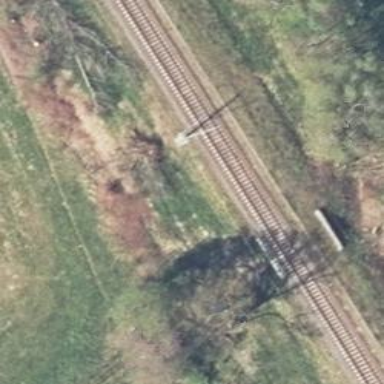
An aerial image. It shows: Milestone along the railway with catenary mast.